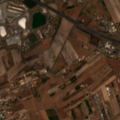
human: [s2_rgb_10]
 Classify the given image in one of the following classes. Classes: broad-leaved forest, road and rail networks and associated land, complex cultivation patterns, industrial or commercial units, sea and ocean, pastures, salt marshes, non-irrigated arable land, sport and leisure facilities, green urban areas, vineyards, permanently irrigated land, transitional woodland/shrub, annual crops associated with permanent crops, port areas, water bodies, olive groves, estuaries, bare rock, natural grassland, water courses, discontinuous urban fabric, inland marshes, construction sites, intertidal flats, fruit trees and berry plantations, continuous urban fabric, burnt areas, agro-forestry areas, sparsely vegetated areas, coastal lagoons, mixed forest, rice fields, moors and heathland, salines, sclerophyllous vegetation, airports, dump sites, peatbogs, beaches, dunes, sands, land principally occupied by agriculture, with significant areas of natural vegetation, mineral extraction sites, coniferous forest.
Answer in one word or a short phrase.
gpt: continuous urban fabric, non-irrigated arable land, complex cultivation patterns, salines